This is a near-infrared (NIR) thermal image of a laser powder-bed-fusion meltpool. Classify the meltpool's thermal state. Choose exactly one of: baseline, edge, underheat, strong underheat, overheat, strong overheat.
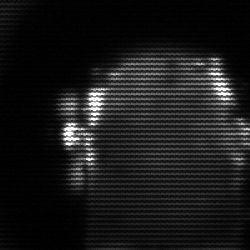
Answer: baseline